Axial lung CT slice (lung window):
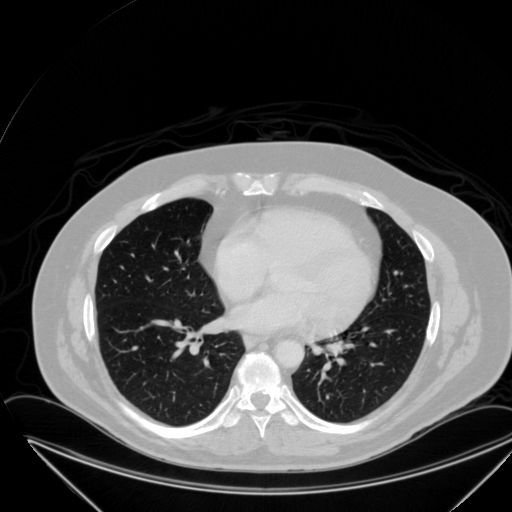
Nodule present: no